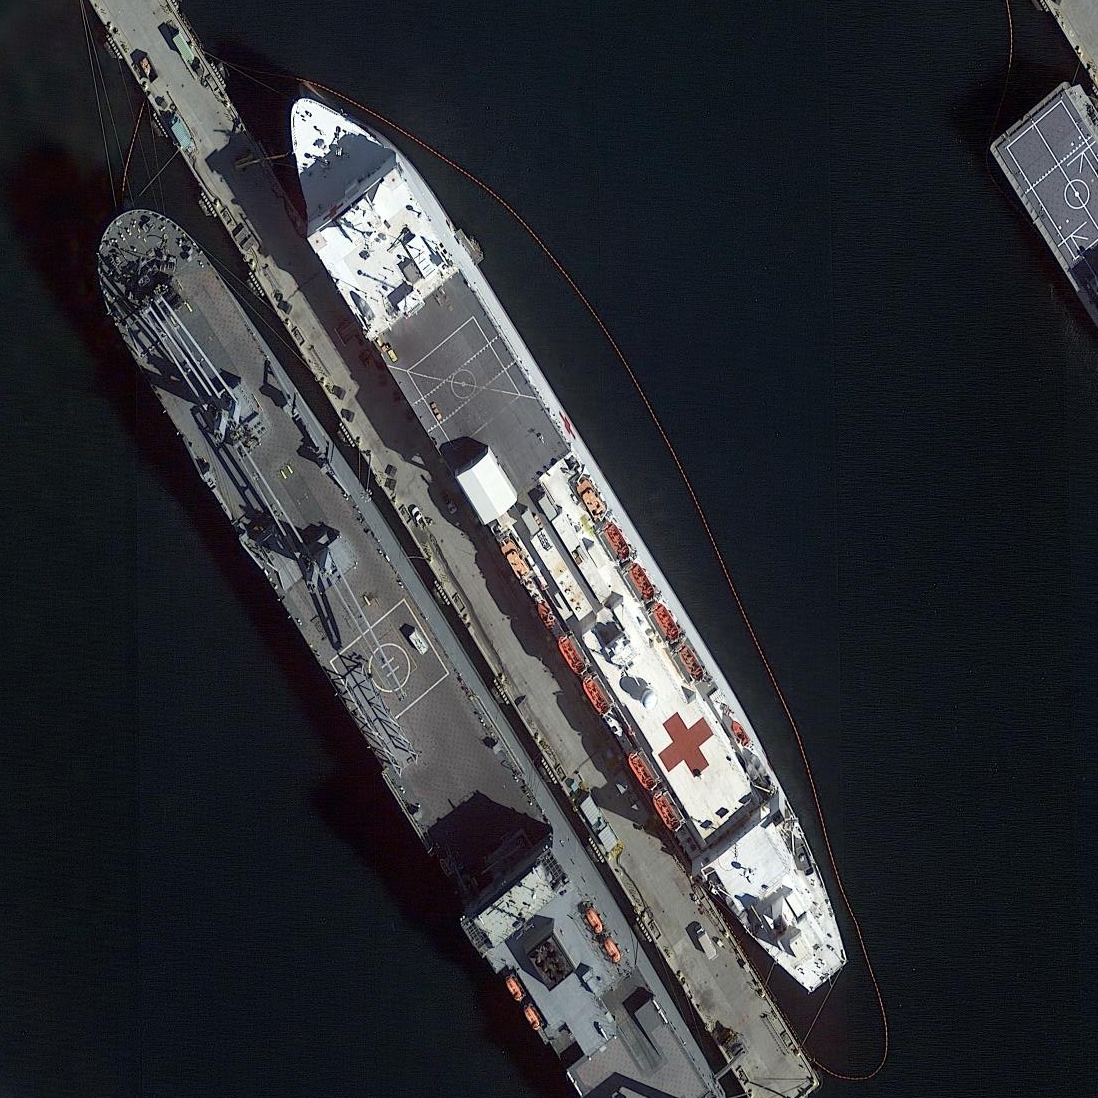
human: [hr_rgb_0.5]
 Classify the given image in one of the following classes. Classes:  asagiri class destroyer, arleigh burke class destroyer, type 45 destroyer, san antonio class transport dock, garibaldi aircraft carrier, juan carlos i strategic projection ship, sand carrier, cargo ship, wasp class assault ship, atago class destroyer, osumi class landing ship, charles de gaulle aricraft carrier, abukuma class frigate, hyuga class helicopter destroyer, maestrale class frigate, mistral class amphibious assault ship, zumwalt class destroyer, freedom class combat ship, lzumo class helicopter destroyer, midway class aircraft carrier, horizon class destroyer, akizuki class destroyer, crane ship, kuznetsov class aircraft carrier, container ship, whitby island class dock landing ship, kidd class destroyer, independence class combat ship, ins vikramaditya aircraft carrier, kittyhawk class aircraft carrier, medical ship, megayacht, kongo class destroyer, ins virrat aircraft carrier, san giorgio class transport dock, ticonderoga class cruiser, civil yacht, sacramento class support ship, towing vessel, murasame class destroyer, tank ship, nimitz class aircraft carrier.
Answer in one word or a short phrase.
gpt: Medical ship